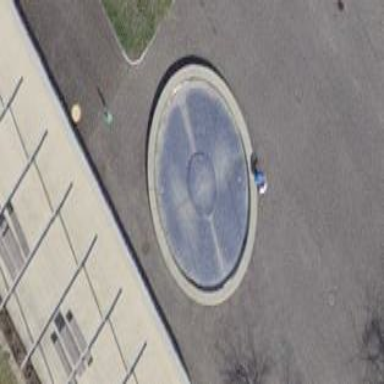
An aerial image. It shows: Beautiful fountain.